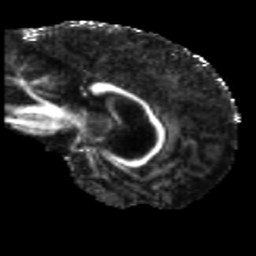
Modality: FA
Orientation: sagittal
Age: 63
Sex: female
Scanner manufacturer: siemens
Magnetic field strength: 3 T
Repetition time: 5.25 s
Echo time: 0.08 s